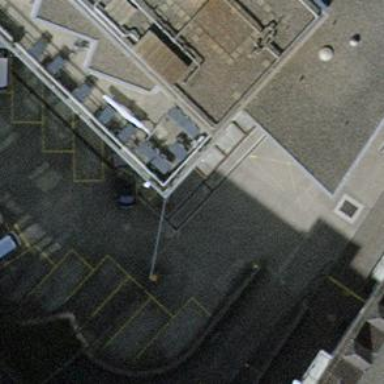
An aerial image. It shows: Lift gate barrier.